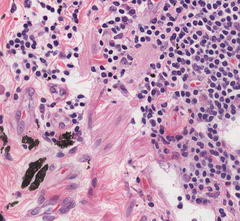
Tumor epithelial tissue: no
Tumor-associated stroma tissue: yes
Normal tissue: no